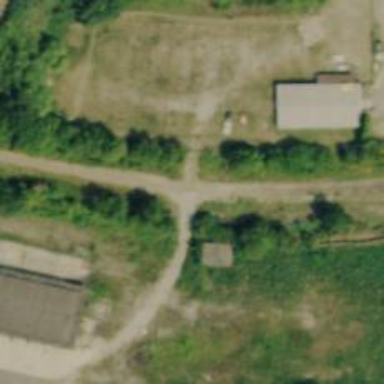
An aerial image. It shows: Abandoned railway path.